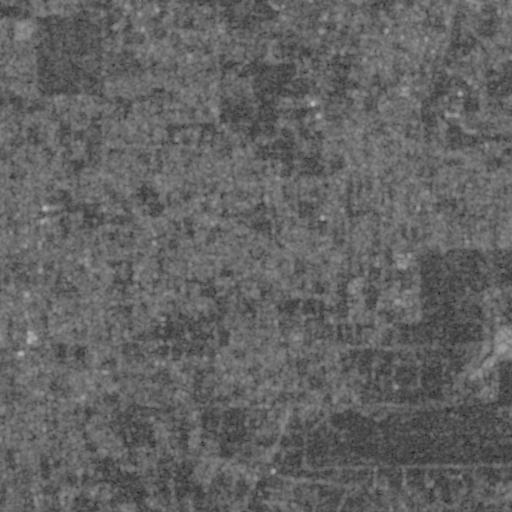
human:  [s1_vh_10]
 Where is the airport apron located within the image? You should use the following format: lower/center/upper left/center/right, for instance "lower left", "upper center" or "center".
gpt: The airport apron is located in the lower right of the image.
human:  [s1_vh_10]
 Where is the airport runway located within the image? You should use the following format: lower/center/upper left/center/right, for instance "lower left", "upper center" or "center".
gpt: The airport runway is located in the lower right of the image.
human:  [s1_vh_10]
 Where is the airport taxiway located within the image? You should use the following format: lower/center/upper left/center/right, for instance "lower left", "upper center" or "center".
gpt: The airport taxiway is located in the lower right of the image.
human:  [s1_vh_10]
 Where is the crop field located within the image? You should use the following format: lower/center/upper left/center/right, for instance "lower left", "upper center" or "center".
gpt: The crop field is located in the lower of the image.
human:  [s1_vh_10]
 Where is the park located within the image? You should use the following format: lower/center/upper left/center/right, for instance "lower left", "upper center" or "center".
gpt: The park is located in the center of the image.
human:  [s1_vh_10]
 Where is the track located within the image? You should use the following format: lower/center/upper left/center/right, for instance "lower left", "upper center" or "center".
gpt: There is no track in the image.

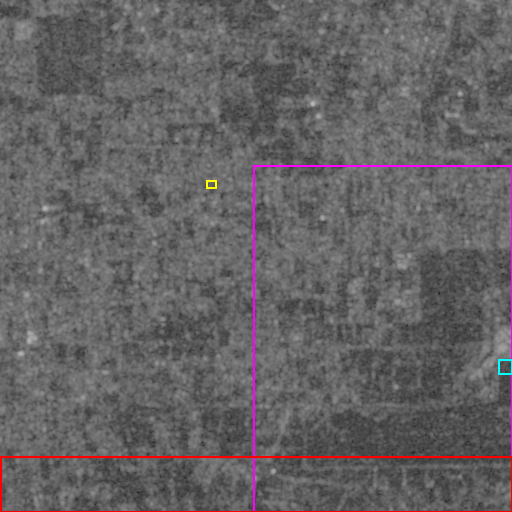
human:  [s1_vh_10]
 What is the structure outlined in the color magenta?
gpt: The structure outlined in magenta is an airport.
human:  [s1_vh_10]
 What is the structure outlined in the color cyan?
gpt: The structure outlined in cyan is an airport apron.
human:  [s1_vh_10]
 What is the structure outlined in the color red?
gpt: The structure outlined in red is a crop field.
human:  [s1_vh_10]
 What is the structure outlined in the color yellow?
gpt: The structure outlined in yellow is a park.
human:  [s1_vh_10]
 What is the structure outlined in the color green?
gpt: There is no green outline.